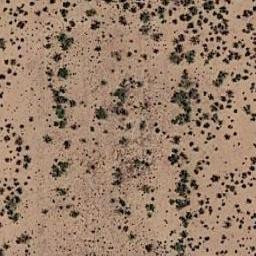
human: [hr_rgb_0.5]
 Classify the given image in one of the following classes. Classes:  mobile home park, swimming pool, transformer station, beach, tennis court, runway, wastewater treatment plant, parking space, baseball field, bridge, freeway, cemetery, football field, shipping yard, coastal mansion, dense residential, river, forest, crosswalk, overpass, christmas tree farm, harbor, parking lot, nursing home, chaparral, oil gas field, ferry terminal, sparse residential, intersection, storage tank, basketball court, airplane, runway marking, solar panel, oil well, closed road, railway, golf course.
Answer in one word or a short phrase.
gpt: chaparral